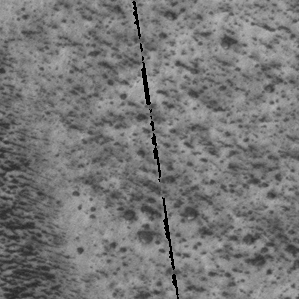
Label: frost